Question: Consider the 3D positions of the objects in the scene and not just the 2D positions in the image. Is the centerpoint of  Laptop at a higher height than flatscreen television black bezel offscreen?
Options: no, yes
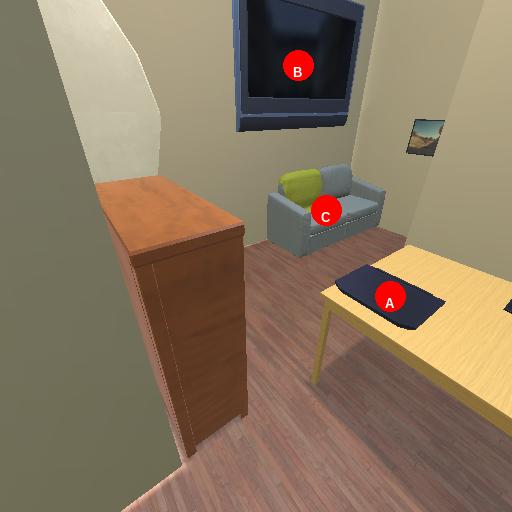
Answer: no